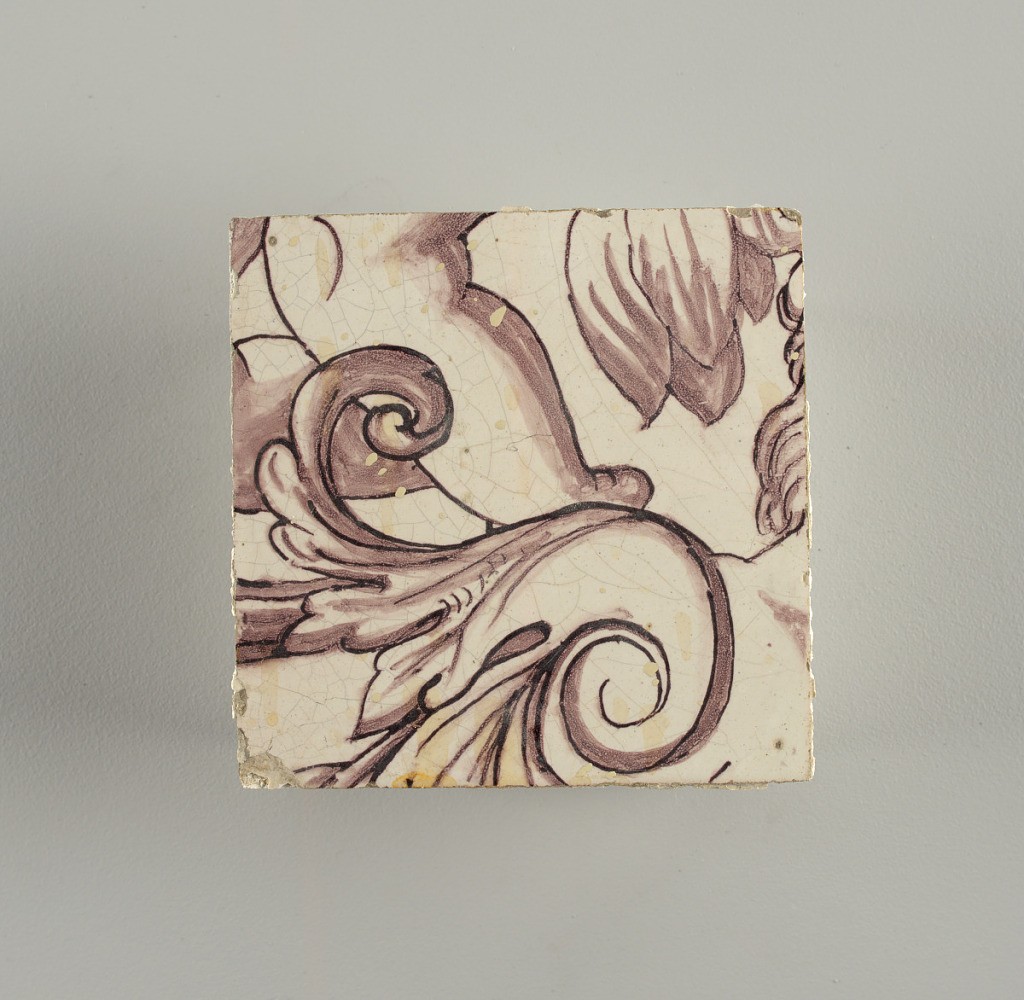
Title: Tile
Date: ca. 1725
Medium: Tin-glazed earthenware, underglaze manganese decoration
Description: Tile from upright rectangular panel of tiles; dark purple (manganese) on white ground showing arched framework; oval cartouche bearing double monogram (probably Lubert Adolf Torck), supported by pair of nude amors; pair of small amors holding crown above, borne by pair of female terms; surrounded by leafscrolls and foliations, with pair of flower-filled urns; top center, lunetted amor's head pendented with rosetted lattice cartouche.

To be used in Rozendaal Castel. Intended to be viewed inset into a wall- indicated by the inclusion of a trompe-l'oeil marbleized edge that surrounds three sides of the panel.